Field crop: maize
Growth stage: 2
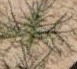
Species: salsola